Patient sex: F
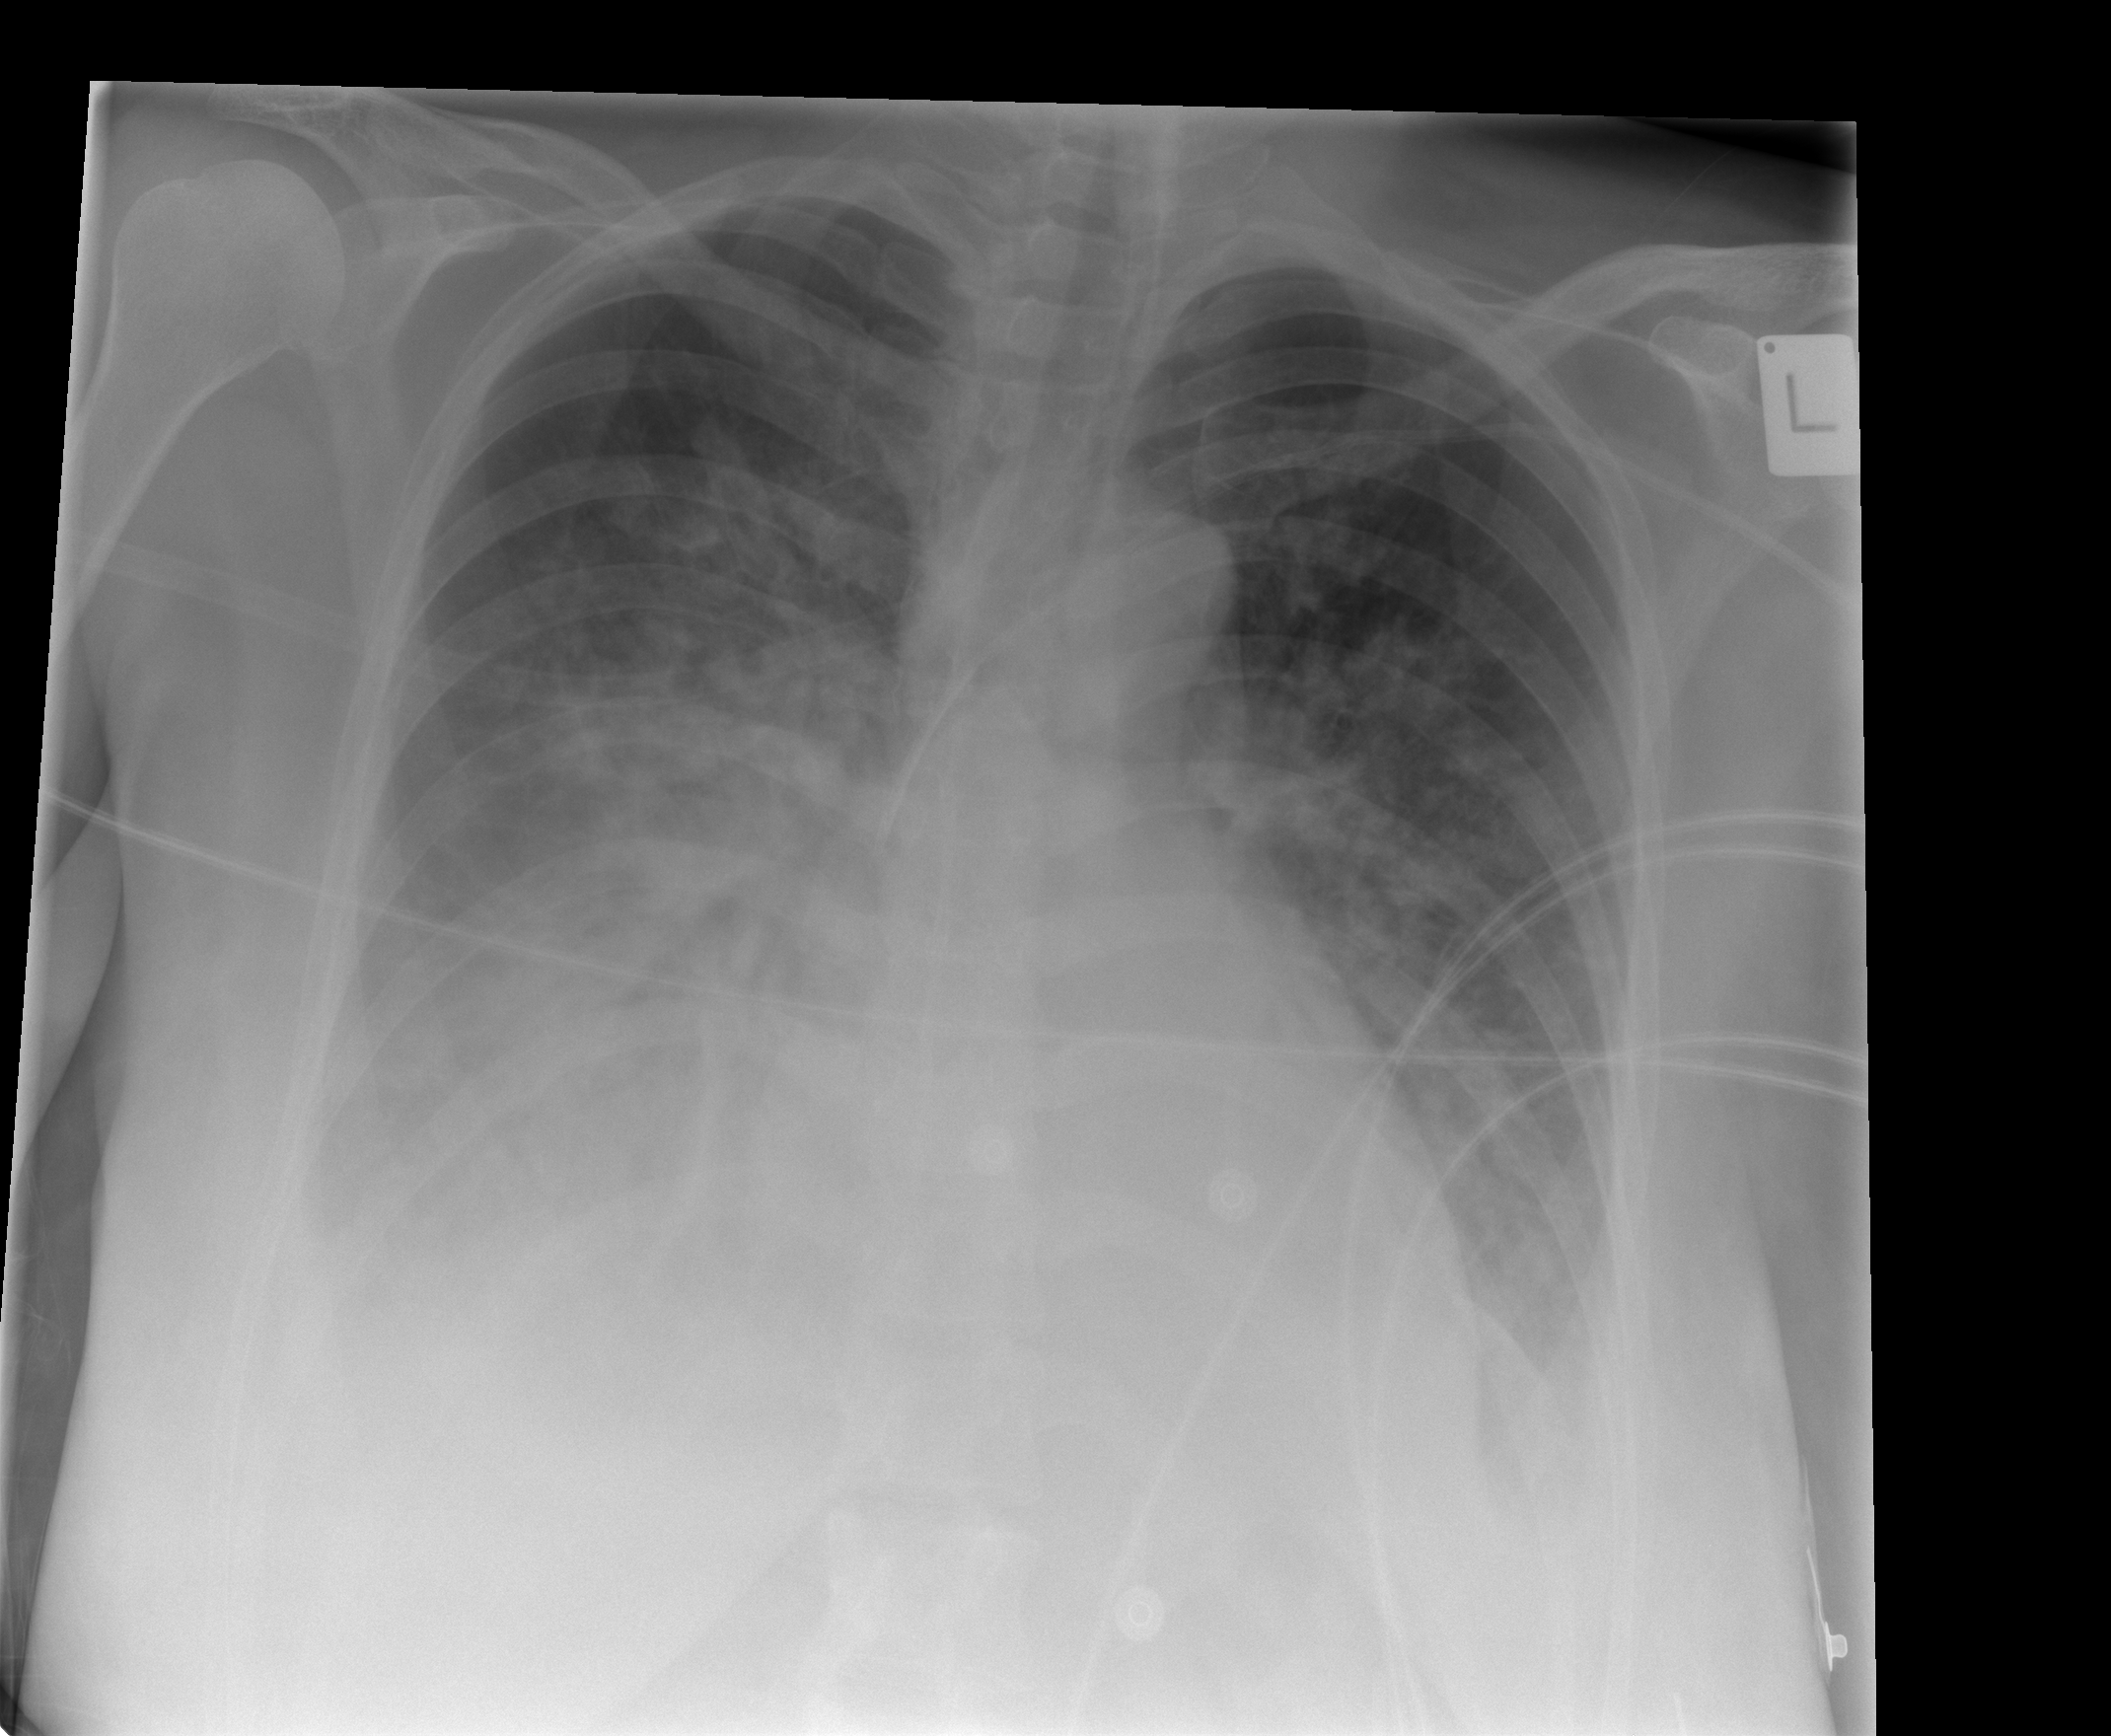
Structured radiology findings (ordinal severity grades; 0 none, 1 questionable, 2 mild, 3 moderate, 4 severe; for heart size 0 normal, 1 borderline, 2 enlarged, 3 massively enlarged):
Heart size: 0
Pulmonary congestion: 3
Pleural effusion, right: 3
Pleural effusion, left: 2
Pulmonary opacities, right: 3
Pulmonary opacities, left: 2
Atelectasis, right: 3
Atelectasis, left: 2